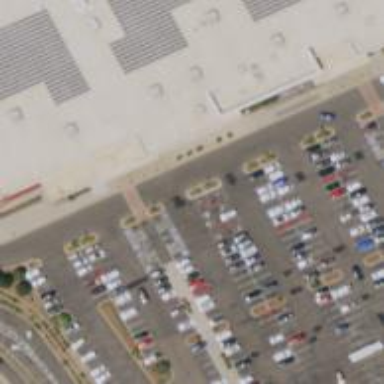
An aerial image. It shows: Parking space.